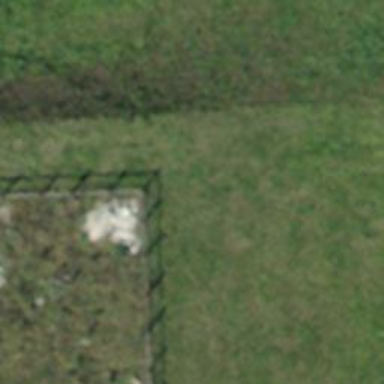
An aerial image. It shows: Fence is in the image.